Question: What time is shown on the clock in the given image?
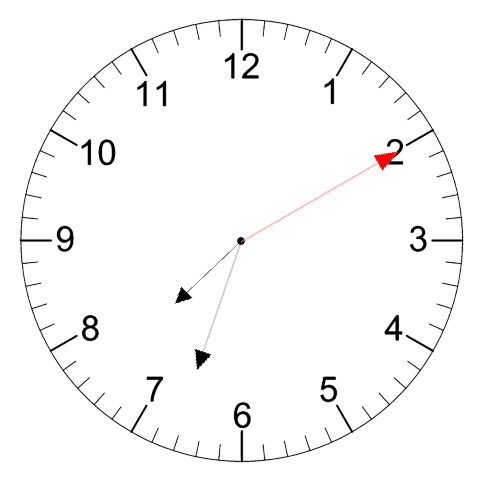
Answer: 07:33:10